Field crop: tomato
Growth stage: 1
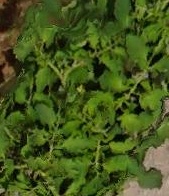
Species: tomato